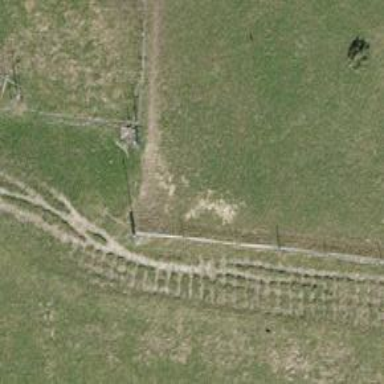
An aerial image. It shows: Gate.